Question: What is the value of the measurement in the image?
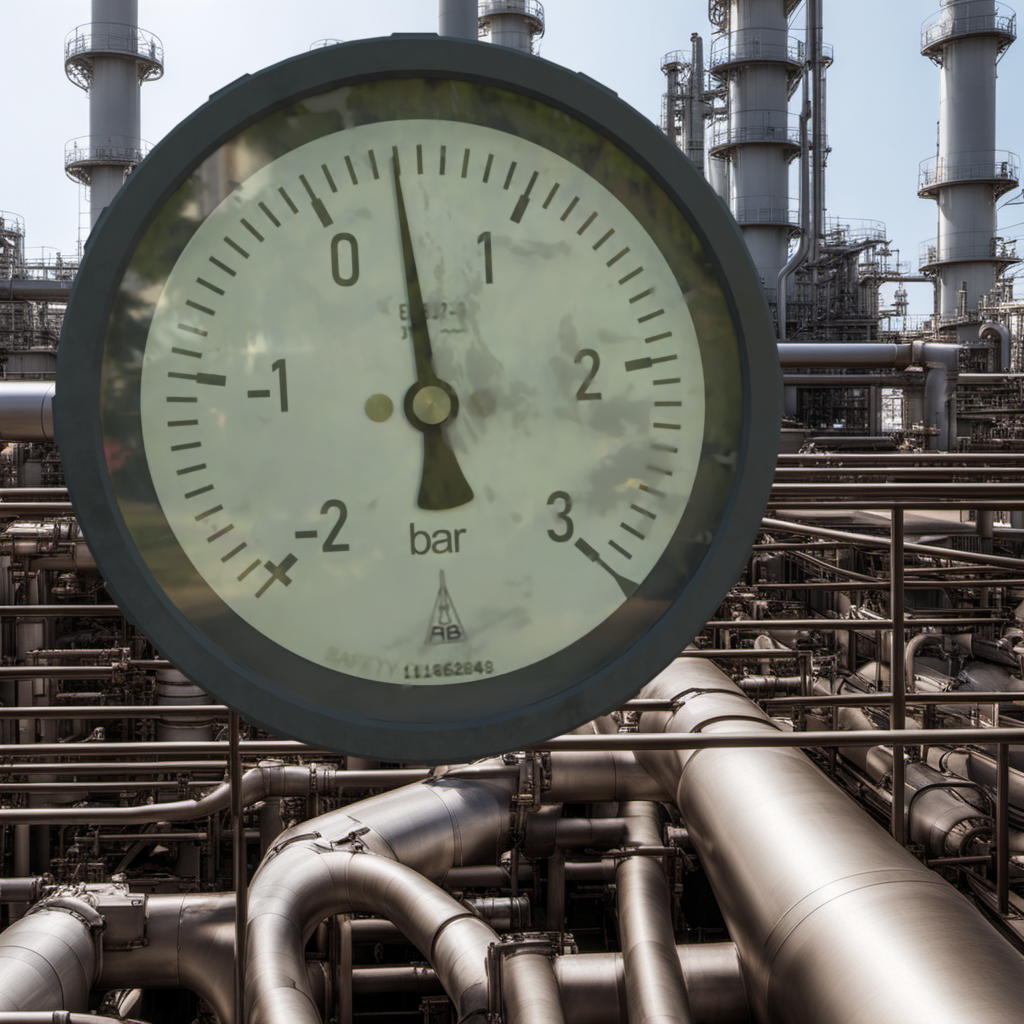
Answer: The result is 0.39
Question: What is the reading range of the measurement in the image?
Answer: The range is from -2 to 3
Question: What is the minimum and maximum reading range of this measurement?
Answer: The minimum value is -2 and the maximum value is 3